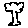
Label: tree